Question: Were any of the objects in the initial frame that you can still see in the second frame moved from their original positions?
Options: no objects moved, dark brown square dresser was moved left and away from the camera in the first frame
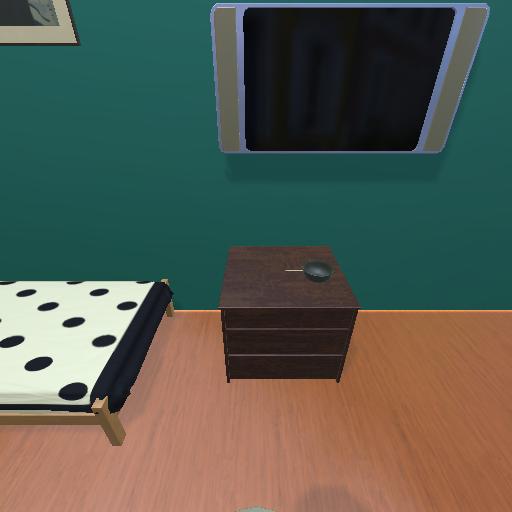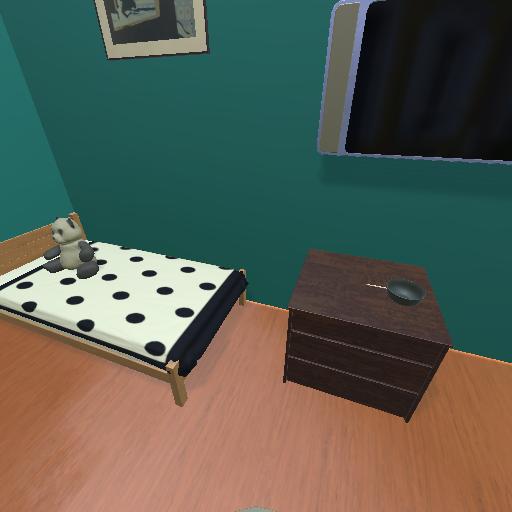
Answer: no objects moved